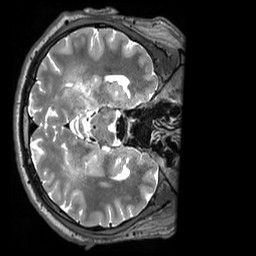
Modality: T2w
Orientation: axial
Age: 27
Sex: male
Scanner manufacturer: siemens
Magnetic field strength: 3 T
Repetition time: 3.2 s
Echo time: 0.408 s